Field crop: maize
Growth stage: 2
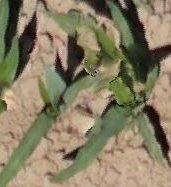
Species: maize